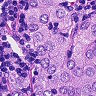
Metastatic tissue present: yes